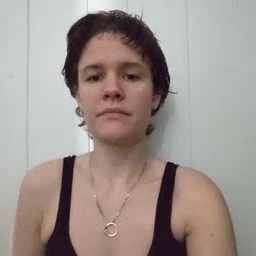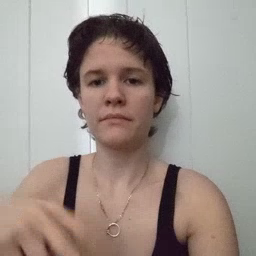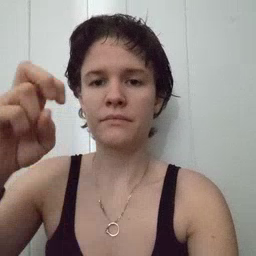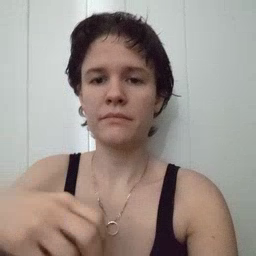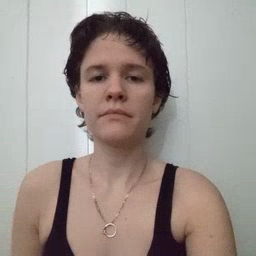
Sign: jump